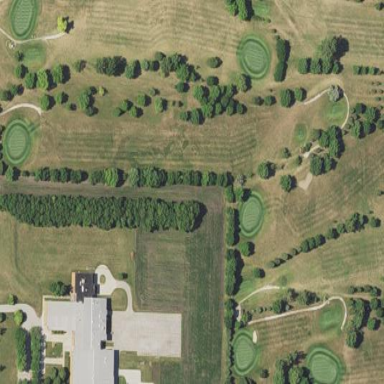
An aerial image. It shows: Golf course surrounded by greenery.